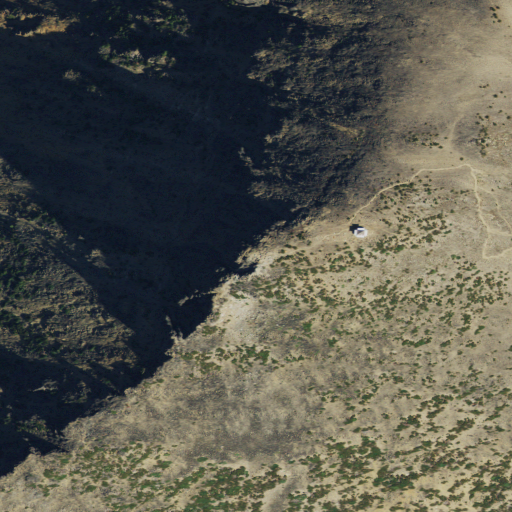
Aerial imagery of mountain in Montana named Saint Mary Peak containing grassland, barren land, evergreen forest, shrub, and high intensity development